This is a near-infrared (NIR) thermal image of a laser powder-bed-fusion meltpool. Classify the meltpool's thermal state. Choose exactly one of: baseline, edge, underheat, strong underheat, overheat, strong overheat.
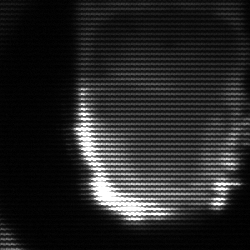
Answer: baseline